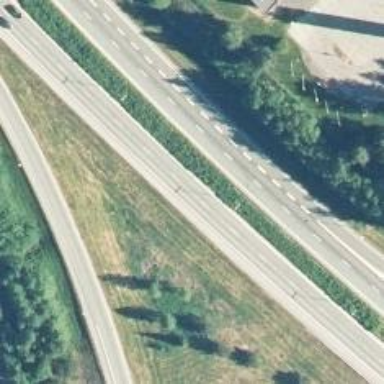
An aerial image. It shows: Asphalt motorway.